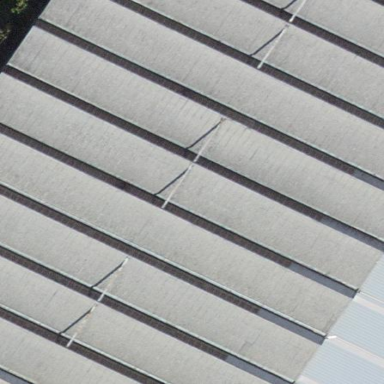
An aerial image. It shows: Industrial building.